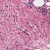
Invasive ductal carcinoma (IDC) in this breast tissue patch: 0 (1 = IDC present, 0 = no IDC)